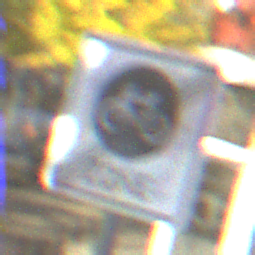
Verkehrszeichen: EndeFahrradzone
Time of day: SunriseSunset
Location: Outdoor (Urban)
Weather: PartlyCloudy
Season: Autumn
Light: Natural